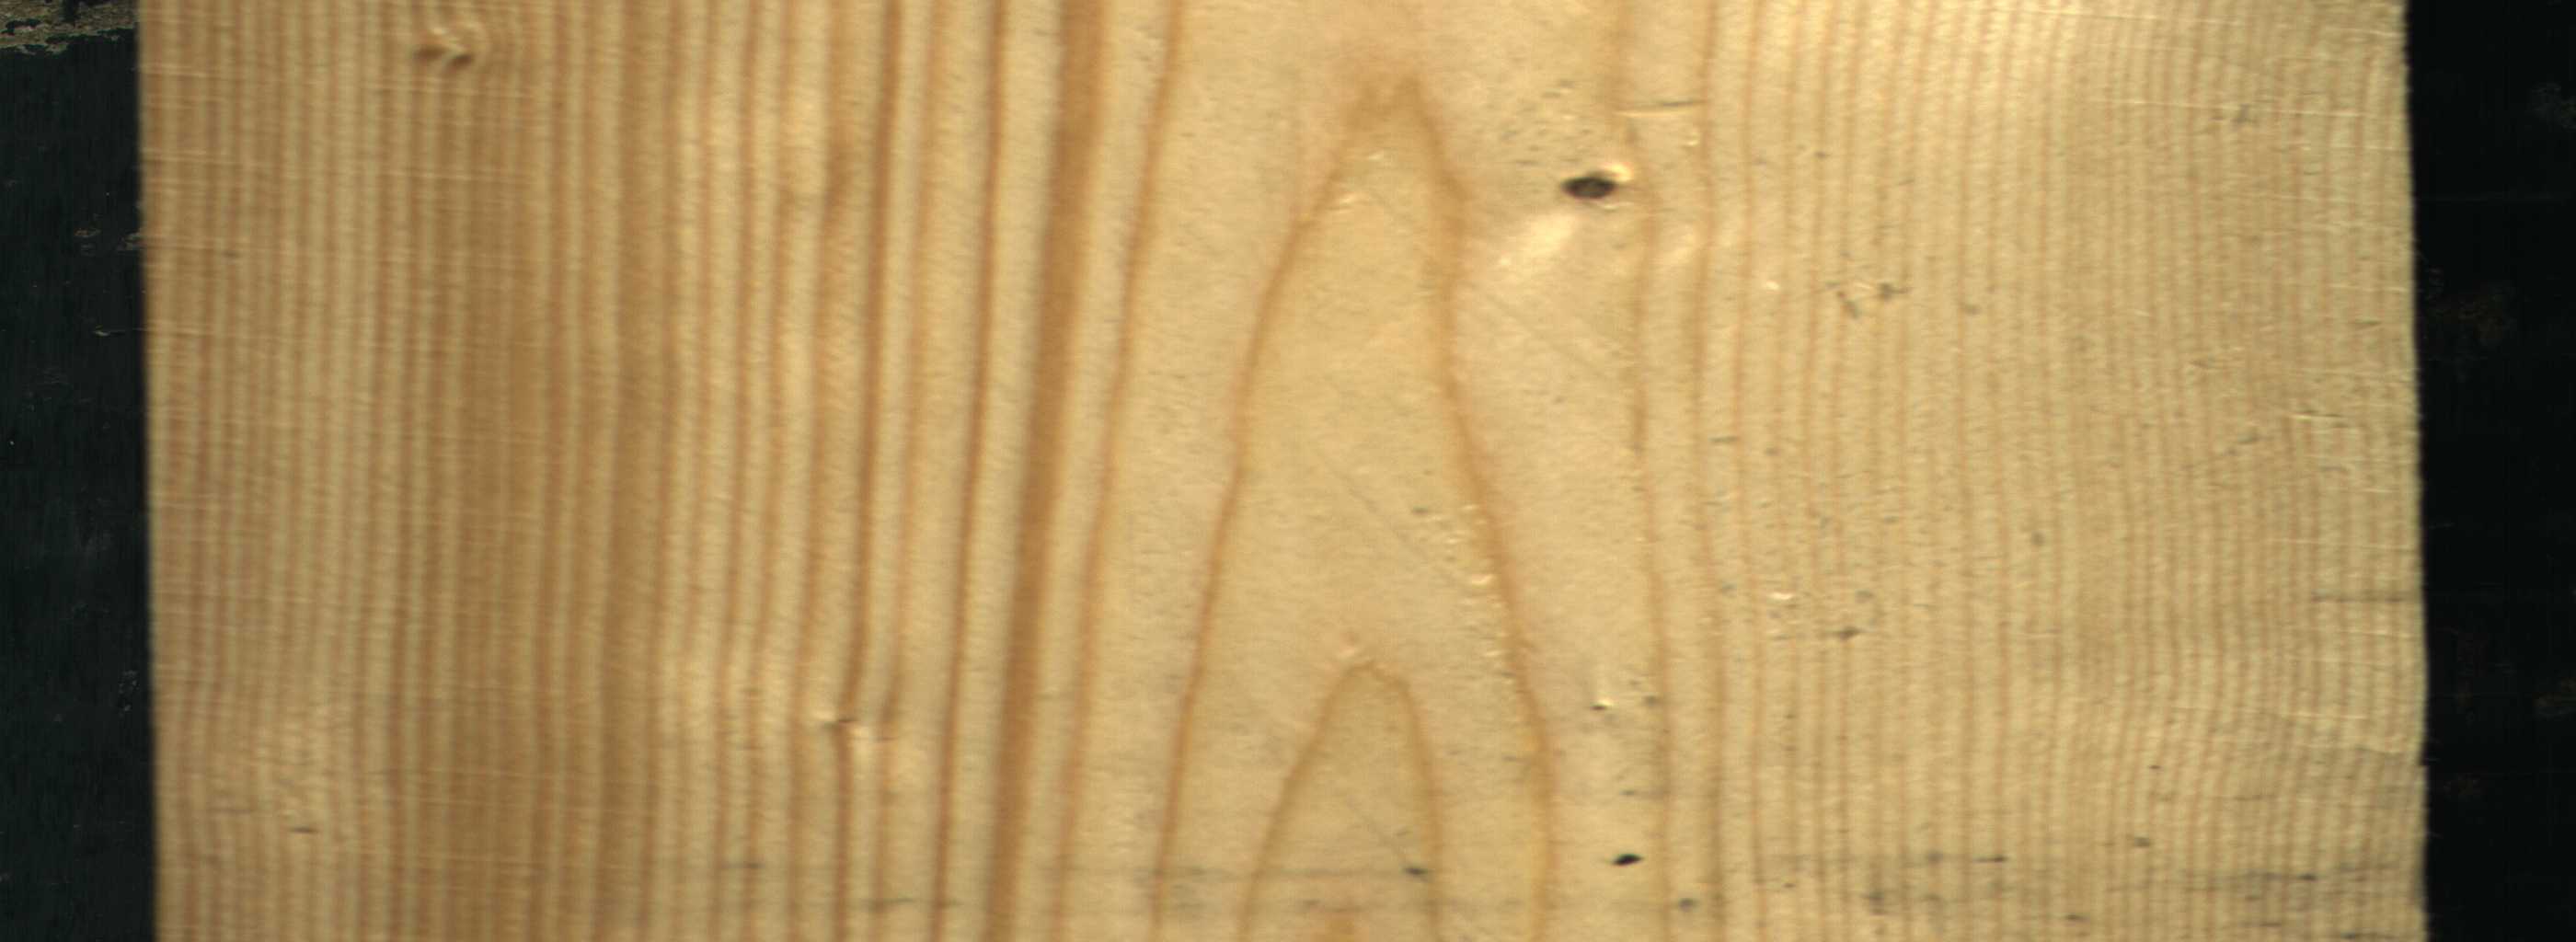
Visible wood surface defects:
Live_Knot